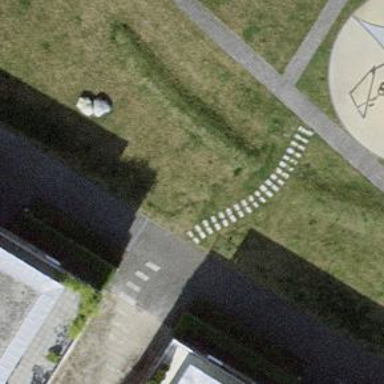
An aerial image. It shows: Pedestrian road with paving stones.